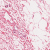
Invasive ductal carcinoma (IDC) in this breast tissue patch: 0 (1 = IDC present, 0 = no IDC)